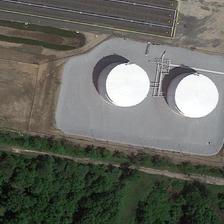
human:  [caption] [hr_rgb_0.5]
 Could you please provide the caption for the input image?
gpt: two white jars and not far away from a dark highway .

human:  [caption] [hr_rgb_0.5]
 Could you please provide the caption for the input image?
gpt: two white circles is located in the area which is next to dense woods .

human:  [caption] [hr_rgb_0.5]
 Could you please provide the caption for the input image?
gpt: two tanks are between a road and green trees .

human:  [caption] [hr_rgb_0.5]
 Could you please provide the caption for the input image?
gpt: two tanks are near a piece of green plants .

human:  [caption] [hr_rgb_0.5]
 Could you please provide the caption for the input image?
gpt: two storage tanks are next to a piece of green trees .